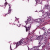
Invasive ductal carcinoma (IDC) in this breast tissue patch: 1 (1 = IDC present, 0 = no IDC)